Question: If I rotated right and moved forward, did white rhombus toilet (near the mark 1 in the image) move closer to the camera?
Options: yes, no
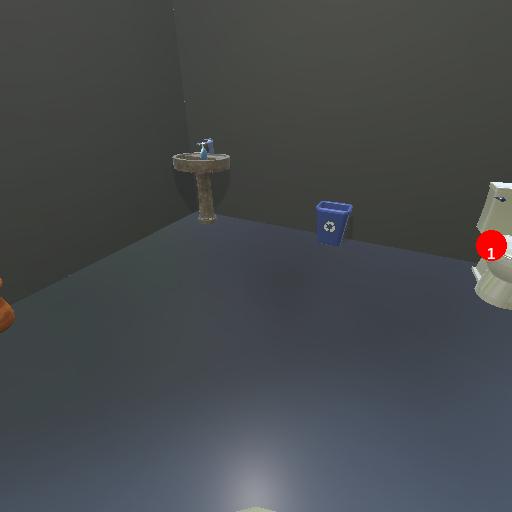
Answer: yes